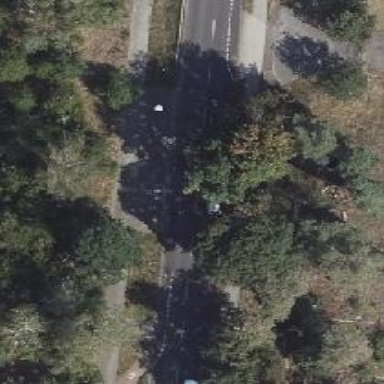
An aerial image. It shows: Secondary road with asphalt surface and sidewalk on both sides. Lane markings are present on the road.